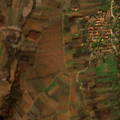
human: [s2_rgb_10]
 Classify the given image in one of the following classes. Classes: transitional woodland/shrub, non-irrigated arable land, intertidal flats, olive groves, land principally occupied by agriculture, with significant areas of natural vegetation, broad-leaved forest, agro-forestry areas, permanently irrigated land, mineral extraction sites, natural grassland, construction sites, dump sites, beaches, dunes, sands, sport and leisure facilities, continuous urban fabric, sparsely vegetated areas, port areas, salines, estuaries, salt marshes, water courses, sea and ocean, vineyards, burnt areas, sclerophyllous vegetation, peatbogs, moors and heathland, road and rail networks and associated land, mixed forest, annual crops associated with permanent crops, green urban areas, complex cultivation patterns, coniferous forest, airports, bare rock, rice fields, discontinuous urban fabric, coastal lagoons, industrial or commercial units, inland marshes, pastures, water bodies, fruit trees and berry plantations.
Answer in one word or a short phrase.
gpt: non-irrigated arable land, fruit trees and berry plantations, complex cultivation patterns, land principally occupied by agriculture, with significant areas of natural vegetation